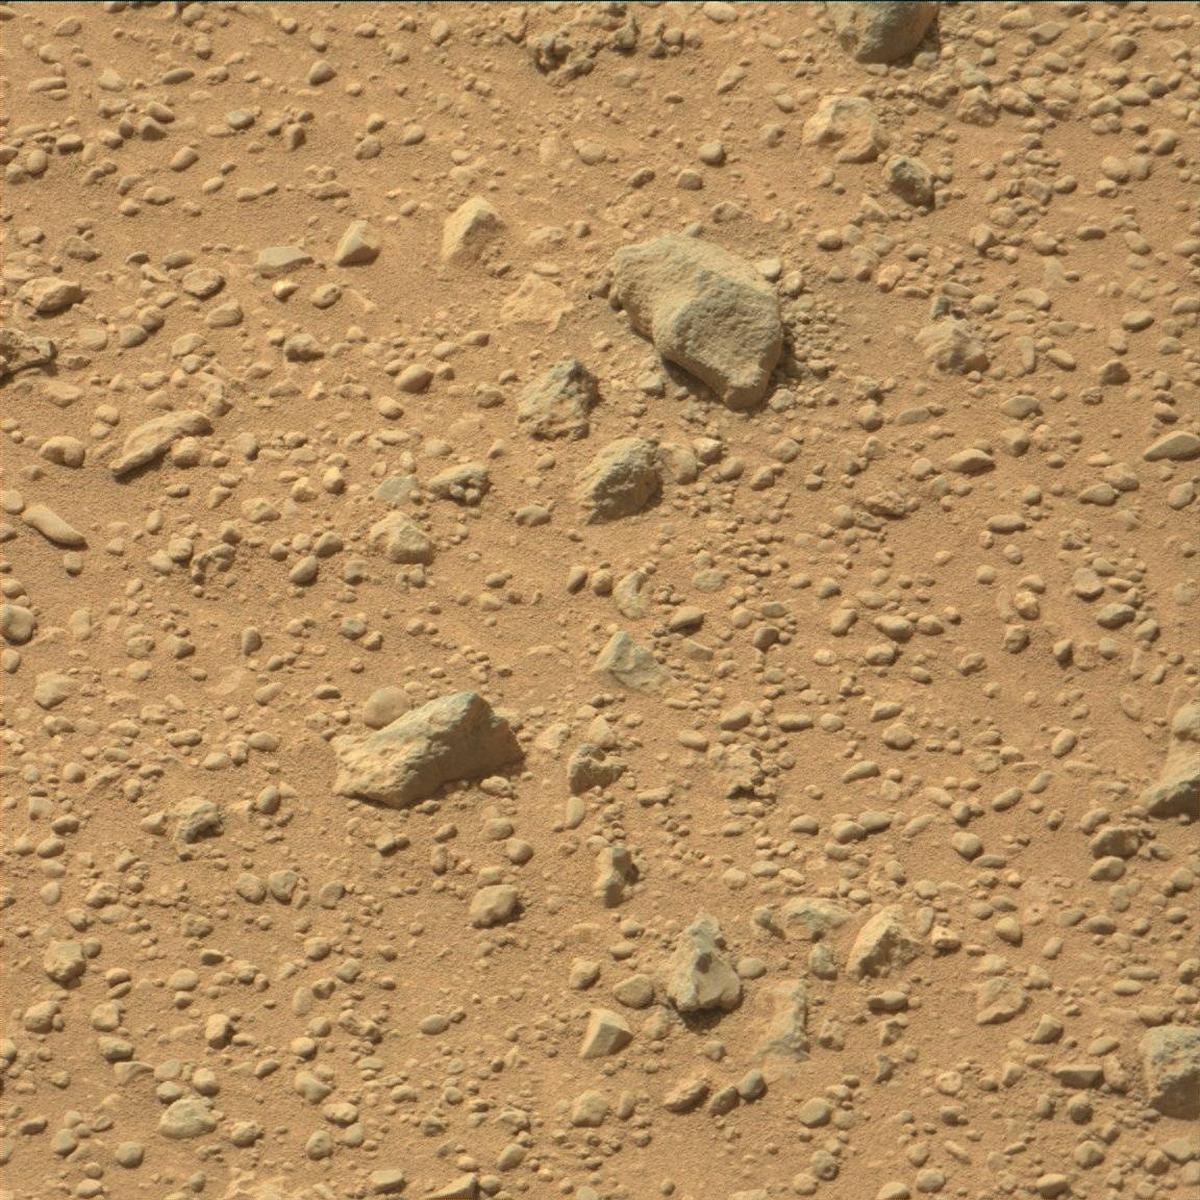
Terrain classes present: Bedrock, Rock, Sand / Soil